Interaction volume radius: 5 \u00c5
Interaction volume height: 20 \u00c5
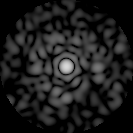
Disorder parameter: 0.8454